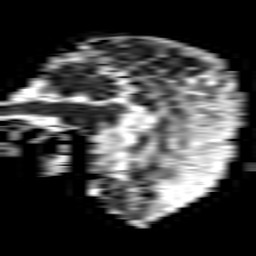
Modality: ADC
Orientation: sagittal
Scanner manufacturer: philips
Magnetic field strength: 1.5 T
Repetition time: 3.403 s
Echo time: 0.06922 s